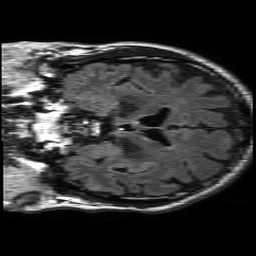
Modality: FLAIR
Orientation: coronal
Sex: male
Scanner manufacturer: philips
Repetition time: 11 s
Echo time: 0.125 s